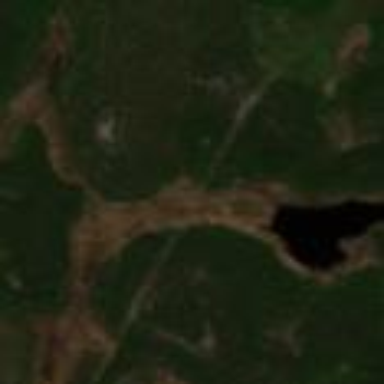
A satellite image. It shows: Bog wetland.